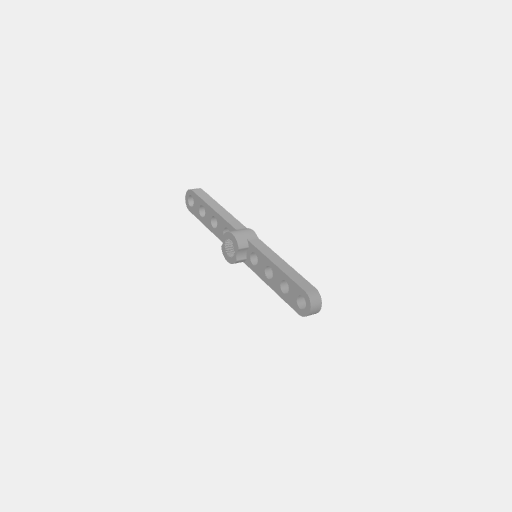
Part: DualServoArm